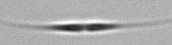
Label: Cylindrotheca